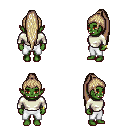
a pixel art fantasy rpg character, female body template, orc, green skin, white long-sleeve shirt, white pants, white blonde extra-long topknot hairstyle, bracelets, four views (front, back, left, right), 2x2 character sprite sheet, small pixel art, hard edges, no anti-aliasing